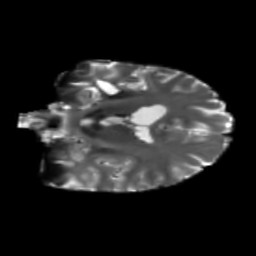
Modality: T2w
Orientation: coronal
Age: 37
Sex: female
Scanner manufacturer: siemens
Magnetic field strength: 3 T
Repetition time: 5.25 s
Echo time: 0.08 s